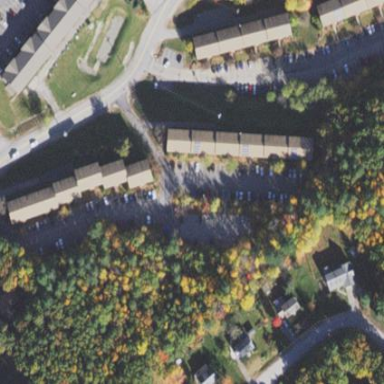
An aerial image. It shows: Parking area with asphalt surface.